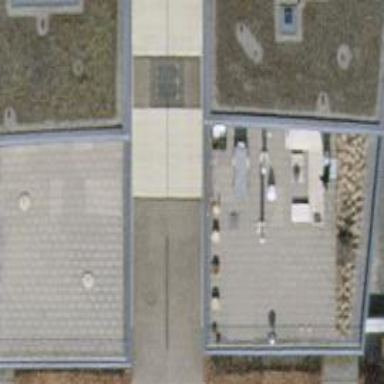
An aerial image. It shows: Building with flat brown roof. The building has light grey color.